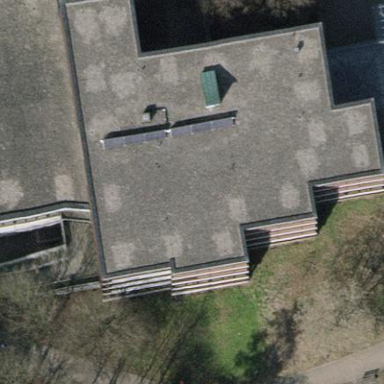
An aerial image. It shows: School building.